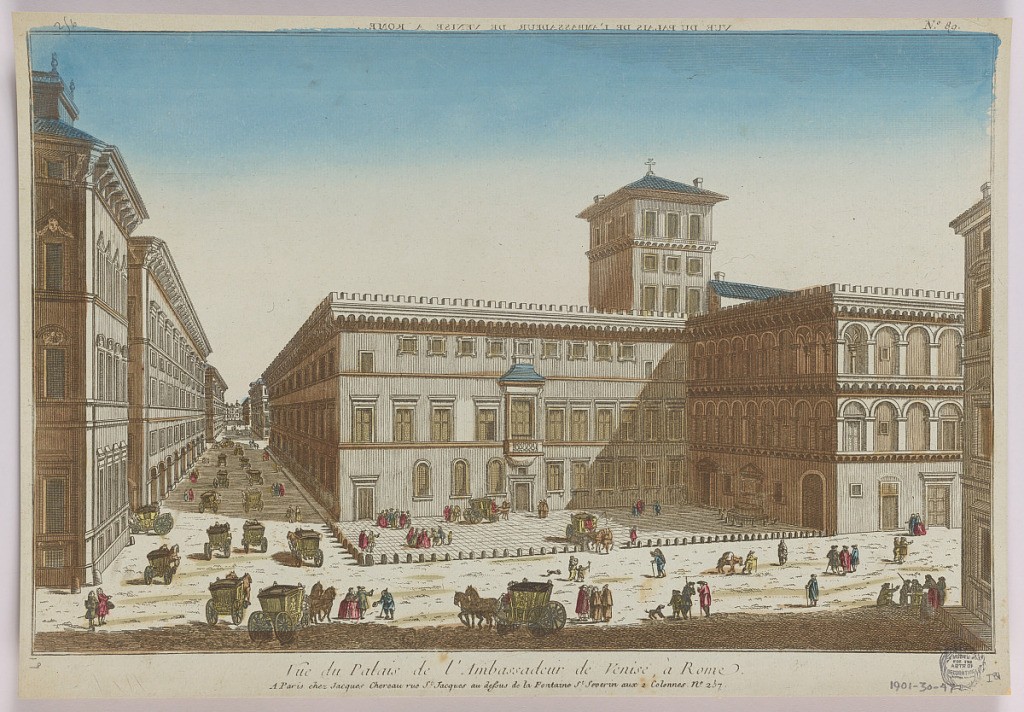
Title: Peep-show, Vue du Palais de l'Ambassadeur de Venise, a Rome, No. 89
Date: ca. 1750
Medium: Engraving in ink with washes of watercolor on paper, mounted on scrapbook page
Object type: Print
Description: Peep-show print